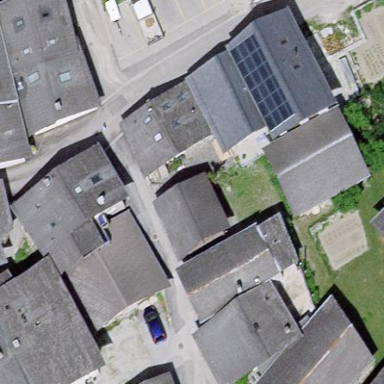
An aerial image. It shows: Simple house.